Question: I added a breakpoint in my javascript file (jaydata.js) and was pressing "Step over to the next function call."
When it got to a line that was:
'''
},
'''
another file titled "[VM] (8312)" popped up. I kept clicking "Step over to the next function call" and now my screen is:

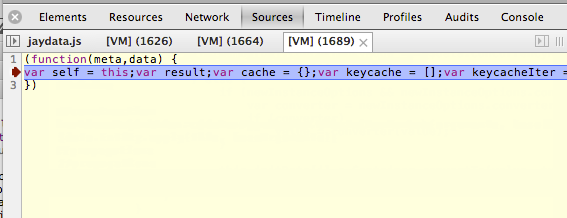
Answer: '[VM] (scriptId)' has no special meaning. It's a dummy name to help us to distinguish code which are not directly tied to a file name, such as code created using 'eval' and friends.
In the past, all of these scripts were just labelled '(program)'.
If you're interested, just <URL>, you will discover that these numbers have no significant meaning outside the developer tools.
## update 2015-06-25
'<URL> in case the value changes again.